Field crop: maize
Growth stage: 2
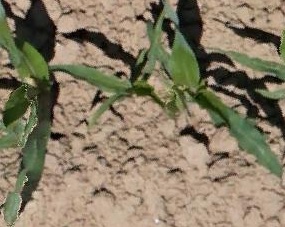
Species: maize